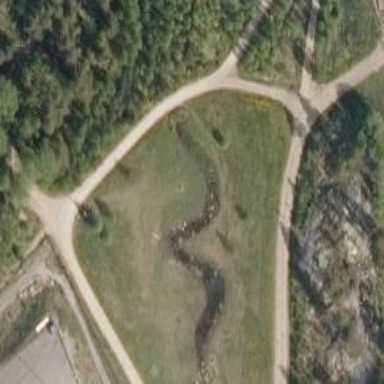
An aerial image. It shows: Disc golf hole.